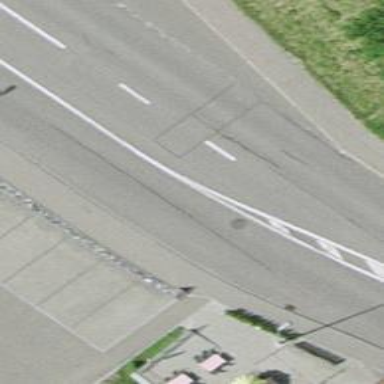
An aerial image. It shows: Secondary road with asphalt surface and separate sidewalk.